An envelope spectrum derived from a bearing vibration measurement is shown; the reference markers locate BPFO, BPFI, BSF and FTF for this bearing geometry and shaft speed. Determine the bearing's health state. Answer with exactly one of: normal, inner_race, outer_race, ball.
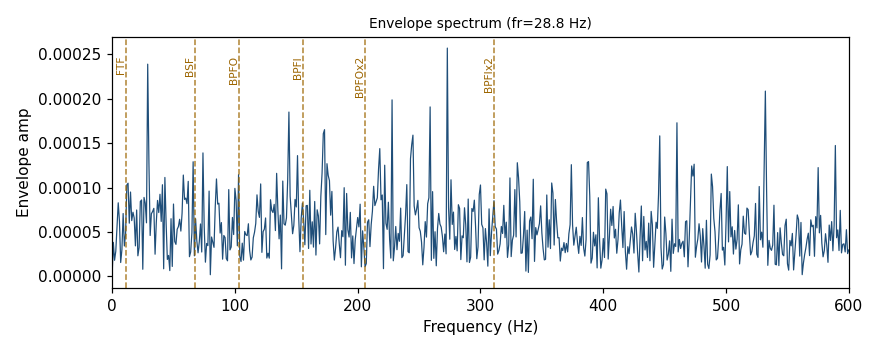
Answer: normal